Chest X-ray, PA view. Patient: 56 years old, sex M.
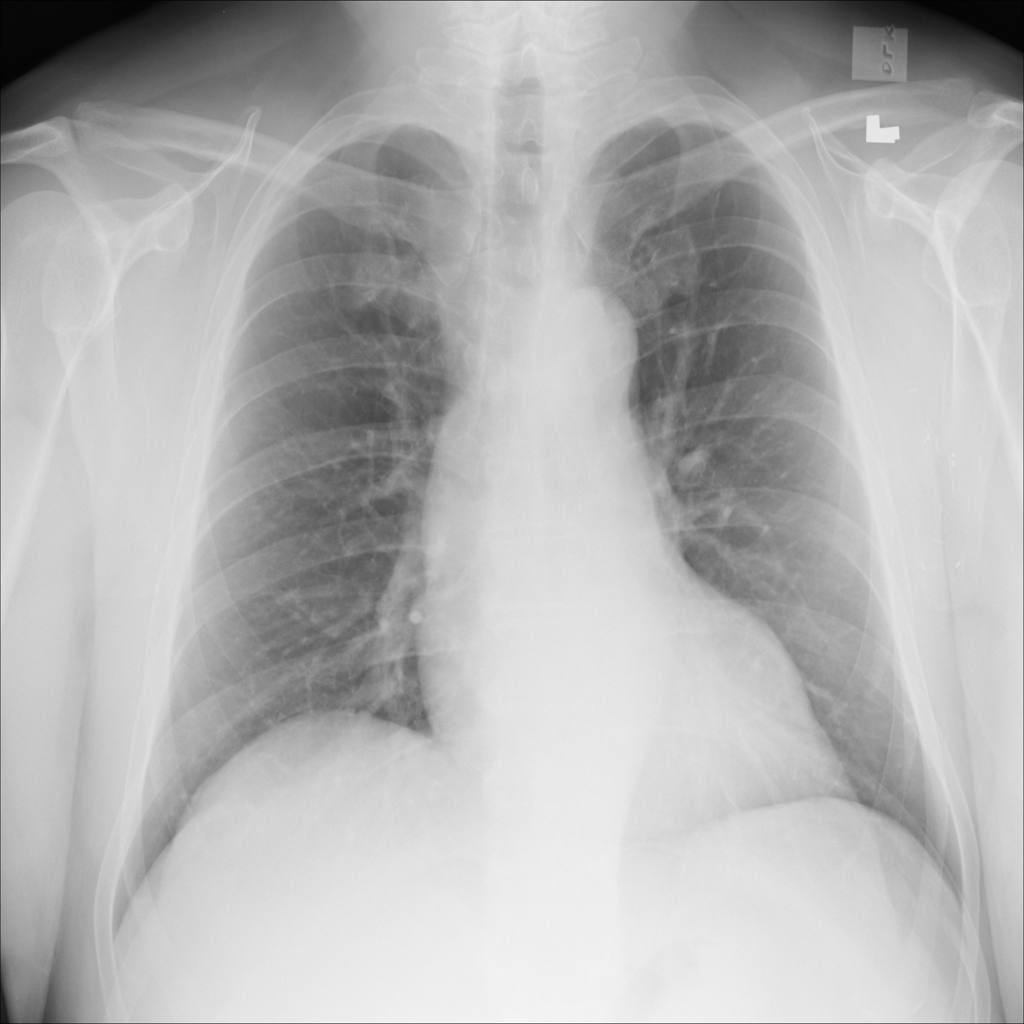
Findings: No Finding